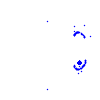
Particle: pion